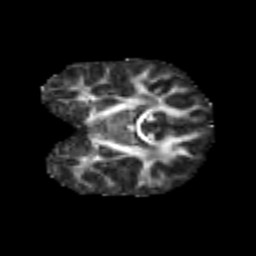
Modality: FA
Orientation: coronal
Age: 6
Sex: female
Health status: healthy